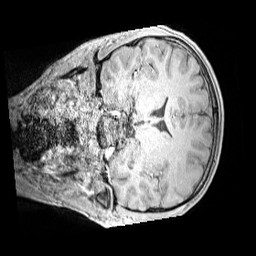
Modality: MP2RAGE
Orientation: coronal
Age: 12
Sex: male
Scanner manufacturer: siemens
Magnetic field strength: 3 T
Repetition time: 4 s
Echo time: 0.00299 s